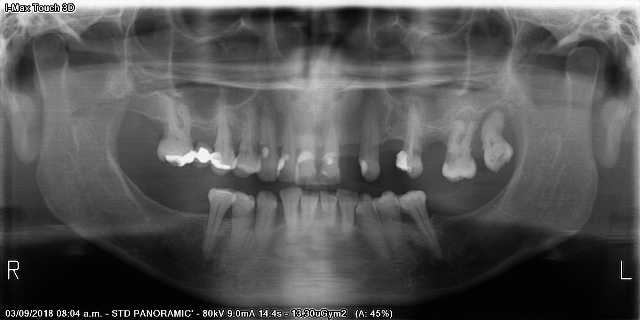
adult